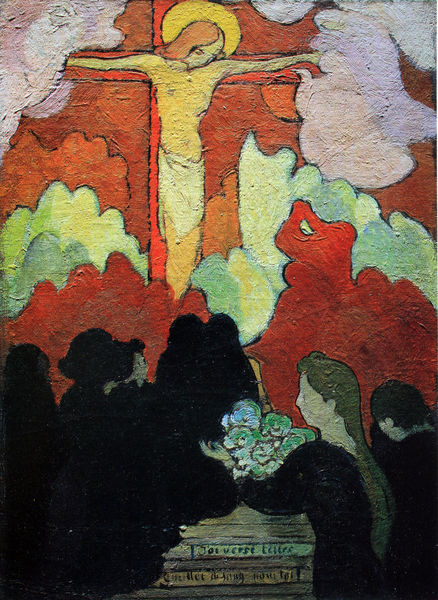
Titel: Offrande au Calvaire, Opfergabe am Kalvarienberg
Künstler: Maurice Denis
Institution: (Privatsammlung)
Schlagwörter: blau, himmel, weiß, wolken, gelb, grün, mädchen, blumen, frau, grau, orange, profil, schwarz, rosen, rot, trauer, violett, gauguin, kreuz, heiligenschein, christus, kreuzigung, maria, magdalena, anbetung